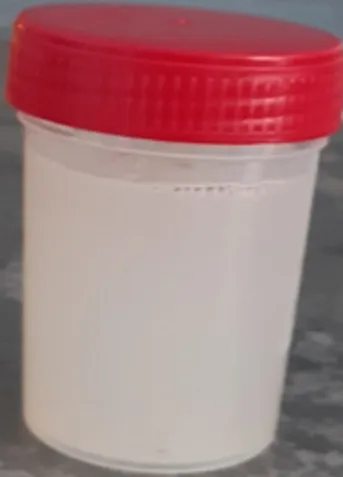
Sample of our patient's abundant bronchorrhea.
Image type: pathology (fish)